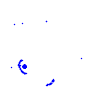
Particle: pion